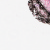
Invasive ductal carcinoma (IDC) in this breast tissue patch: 0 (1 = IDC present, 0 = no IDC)